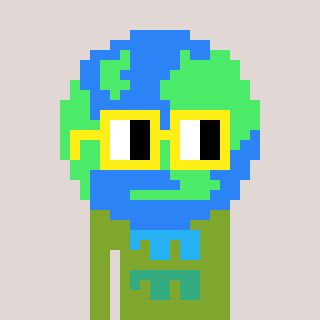
a pixel art character with square yellow glasses, a earth-shaped head and a slimegreen-colored body on a warm background